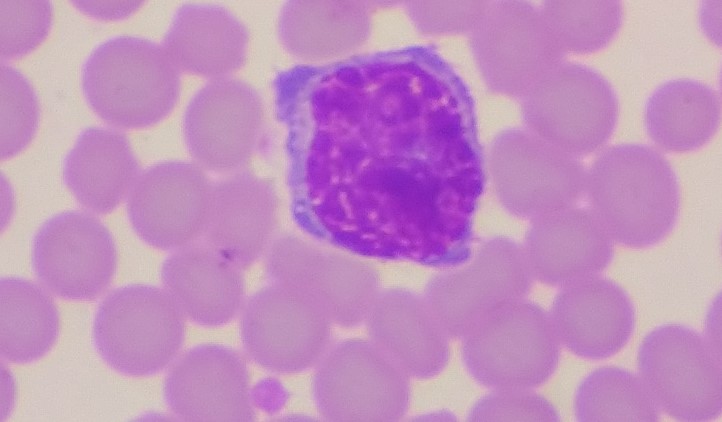
White blood cell type: Lymphocyte